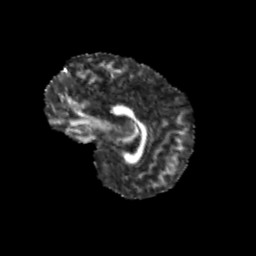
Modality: FA
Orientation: sagittal
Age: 11
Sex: female
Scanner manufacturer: siemens
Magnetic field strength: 3 T
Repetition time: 3.8 s
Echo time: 0.07 s